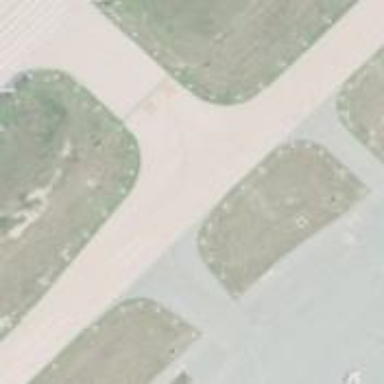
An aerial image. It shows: Image of taxiway at airport.